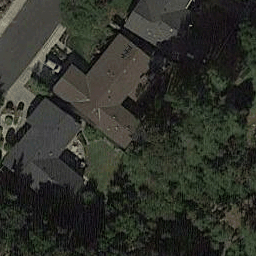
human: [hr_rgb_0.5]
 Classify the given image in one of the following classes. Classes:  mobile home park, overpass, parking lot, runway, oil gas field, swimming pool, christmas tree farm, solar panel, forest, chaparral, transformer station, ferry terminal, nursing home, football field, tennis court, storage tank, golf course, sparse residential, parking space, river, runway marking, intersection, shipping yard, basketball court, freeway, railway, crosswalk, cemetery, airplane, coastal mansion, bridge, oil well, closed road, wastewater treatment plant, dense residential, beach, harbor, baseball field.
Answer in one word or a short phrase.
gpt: sparse residential